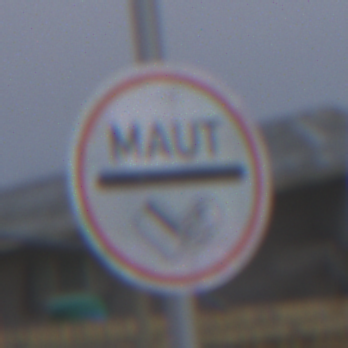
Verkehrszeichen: MautflichtigeStrecke
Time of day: SunriseSunset
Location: Outdoor (Beach)
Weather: Overcast
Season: NotSpecified
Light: Natural